Aerial crown-view tile of a tropical tree (Barro Colorado Island, Panama), acquired 20240611:
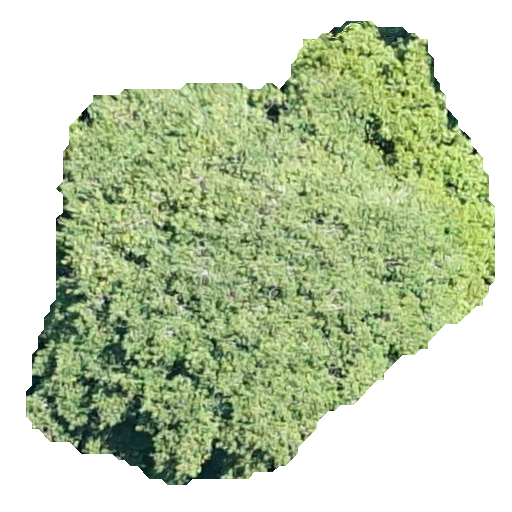
Species: Virola surinamensis
GBIF accepted scientific name: Virola surinamensis
Crown area: 236.215 m²